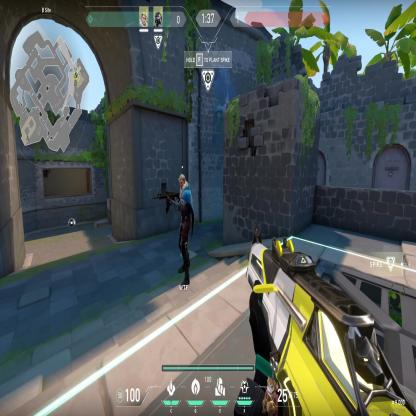
Label: teammate